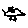
Label: bird